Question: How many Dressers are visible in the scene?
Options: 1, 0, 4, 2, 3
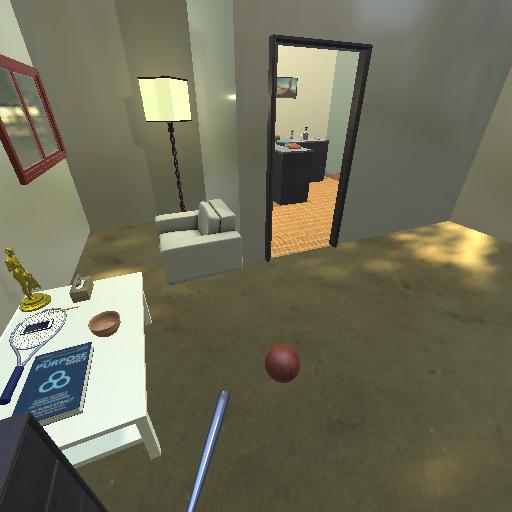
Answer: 1